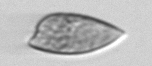
Label: Prorocentrum_dentatum